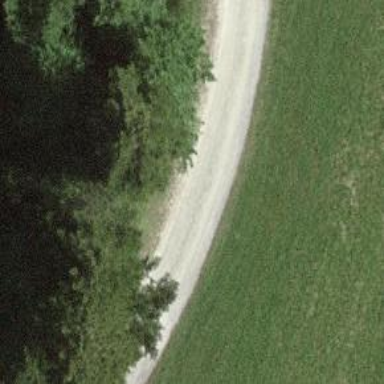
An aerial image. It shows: Unclassified road.